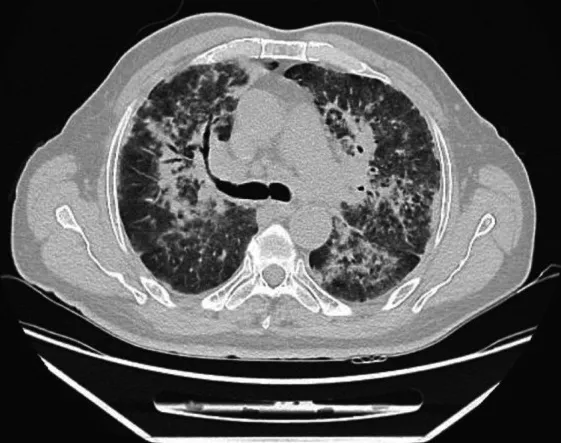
High-resolution computed tomography of the chest showing patchy bilateral areas of consolidations and ground-glass opacities with early changes of fibrosis.
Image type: radiology (ct)